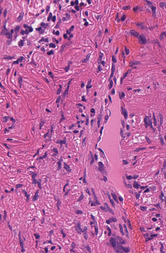
Tumor epithelial tissue: no
Tumor-associated stroma tissue: yes
Normal tissue: no